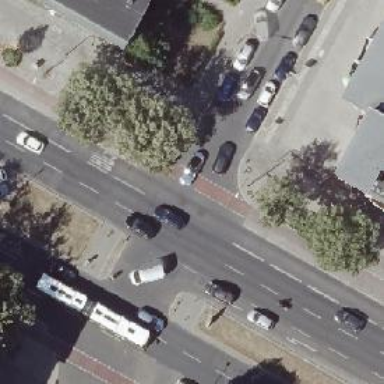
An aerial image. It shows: Unmarked crossing on asphalt footway.